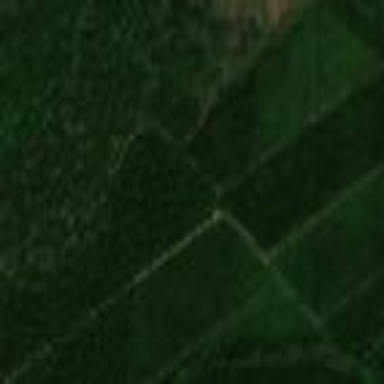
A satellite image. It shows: Orchard filled with oil palms trees.